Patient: sex M, age 57
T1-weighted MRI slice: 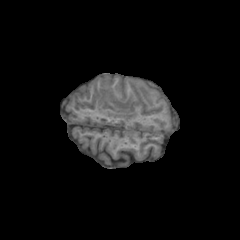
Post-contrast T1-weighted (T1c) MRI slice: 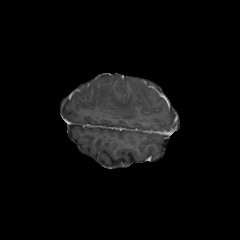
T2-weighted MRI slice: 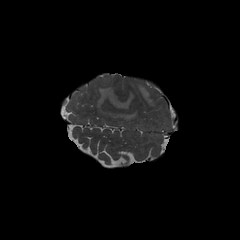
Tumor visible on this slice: yes
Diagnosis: Glioblastoma, IDH-wildtype
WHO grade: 4